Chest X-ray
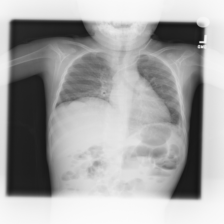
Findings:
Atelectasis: negative
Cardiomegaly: negative
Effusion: negative
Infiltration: negative
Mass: negative
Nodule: negative
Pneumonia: negative
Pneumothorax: negative
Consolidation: negative
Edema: negative
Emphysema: negative
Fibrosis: negative
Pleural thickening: negative
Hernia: negative